Field crop: maize
Growth stage: 2
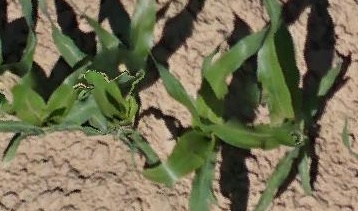
Species: maize